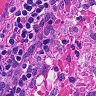
Metastatic tissue present: no